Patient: sex F, age 58
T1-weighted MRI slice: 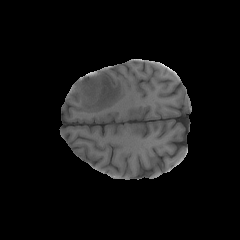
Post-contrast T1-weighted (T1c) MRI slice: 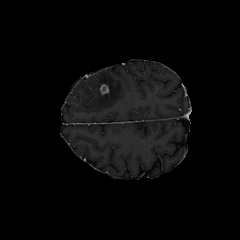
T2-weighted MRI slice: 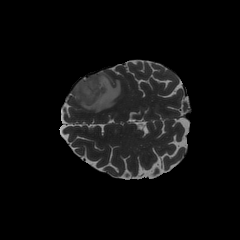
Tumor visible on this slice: yes
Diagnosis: Glioblastoma, IDH-wildtype
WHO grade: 4